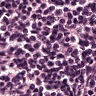
Metastatic tissue present: no